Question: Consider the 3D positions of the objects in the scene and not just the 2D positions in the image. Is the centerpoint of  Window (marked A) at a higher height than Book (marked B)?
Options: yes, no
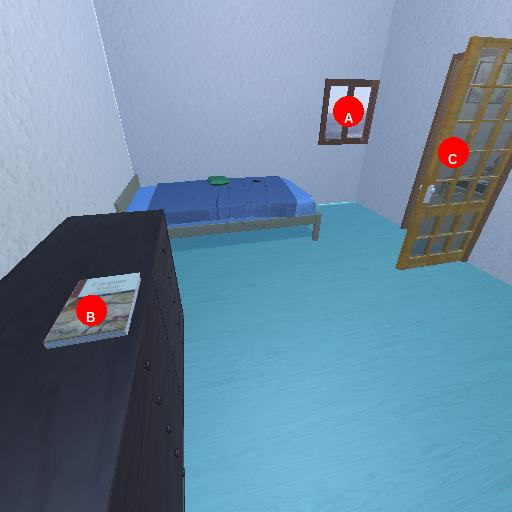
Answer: yes